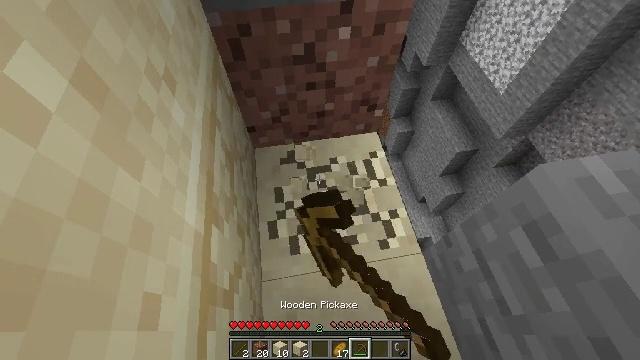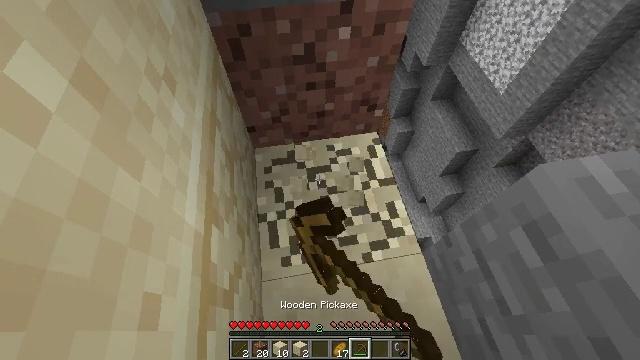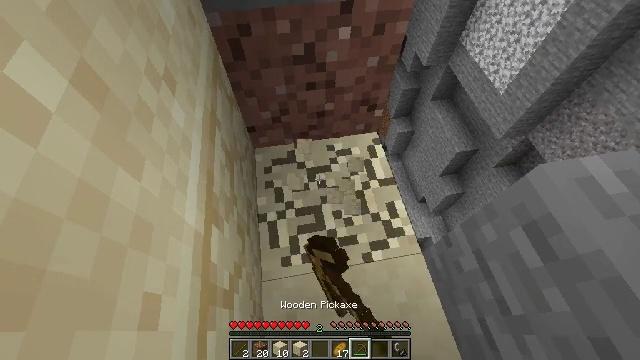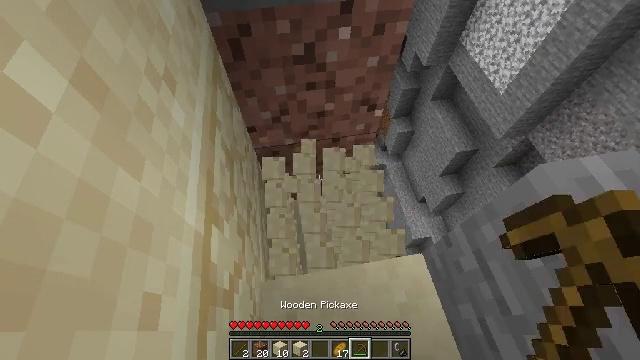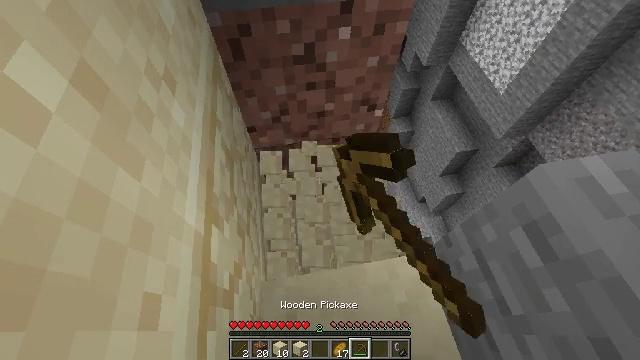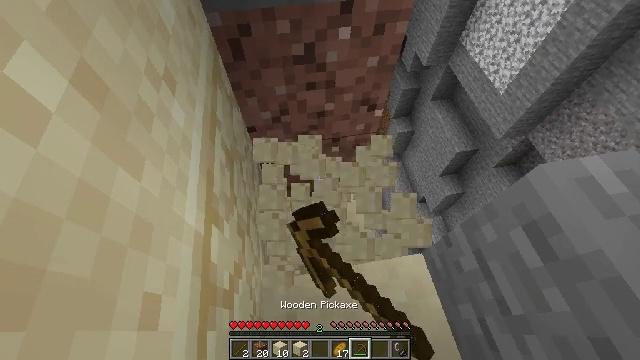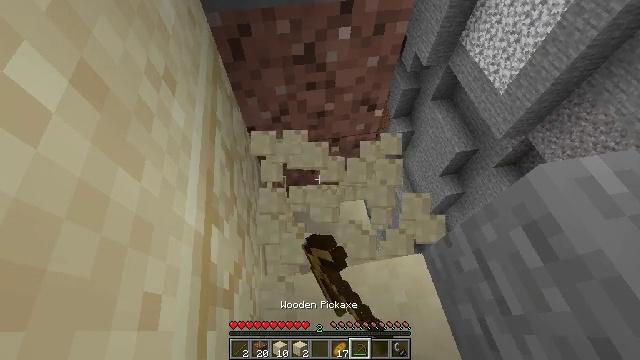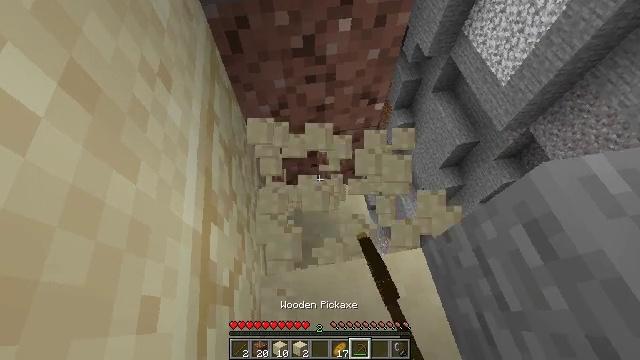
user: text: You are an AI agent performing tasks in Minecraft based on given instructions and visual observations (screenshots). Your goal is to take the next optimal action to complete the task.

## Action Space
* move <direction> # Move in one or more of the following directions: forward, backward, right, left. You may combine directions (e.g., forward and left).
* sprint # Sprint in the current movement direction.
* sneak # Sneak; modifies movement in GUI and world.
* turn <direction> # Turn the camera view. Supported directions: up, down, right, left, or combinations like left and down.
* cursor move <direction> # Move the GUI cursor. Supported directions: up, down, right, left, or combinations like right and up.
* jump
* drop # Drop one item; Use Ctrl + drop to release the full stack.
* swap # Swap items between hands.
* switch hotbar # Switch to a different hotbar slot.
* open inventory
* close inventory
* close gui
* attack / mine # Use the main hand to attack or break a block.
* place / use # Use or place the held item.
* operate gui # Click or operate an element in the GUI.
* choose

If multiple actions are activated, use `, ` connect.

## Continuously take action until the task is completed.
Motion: motion action
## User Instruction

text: Break the sandstone to collect.
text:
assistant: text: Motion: attack / mine
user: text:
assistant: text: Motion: attack / mine
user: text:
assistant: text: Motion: attack / mine
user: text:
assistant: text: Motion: attack / mine
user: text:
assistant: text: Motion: attack / mine
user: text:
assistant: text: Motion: attack / mine
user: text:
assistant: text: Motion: move forward, turn down, attack / mine
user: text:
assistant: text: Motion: attack / mine